Aerial crown-view tile of a tropical tree (Barro Colorado Island, Panama), acquired 20240716:
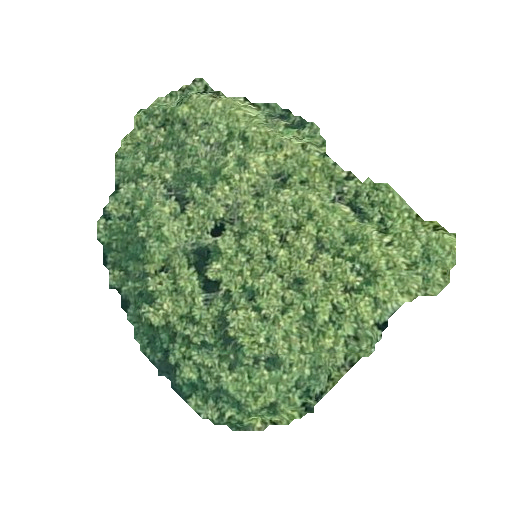
Species: Dipteryx oleifera
GBIF accepted scientific name: Dipteryx oleifera
Crown area: 123.951 m²